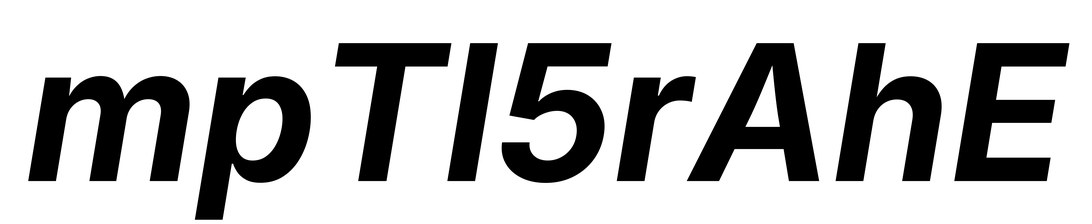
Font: Inter-Italic_Bold_Italic